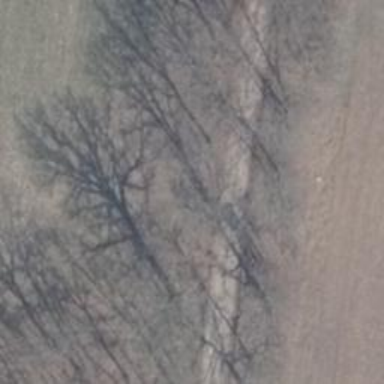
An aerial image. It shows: Row of trees in natural setting.